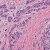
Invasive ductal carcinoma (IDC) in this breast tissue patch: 1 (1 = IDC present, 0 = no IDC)